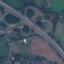
Land use / land cover: Highway